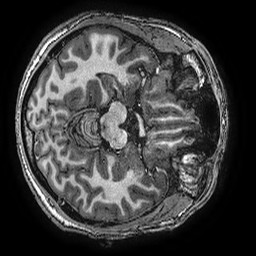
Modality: T1w
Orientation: axial
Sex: male
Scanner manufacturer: ge
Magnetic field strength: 3 T
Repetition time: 0.00766 s
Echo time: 0.003476 s